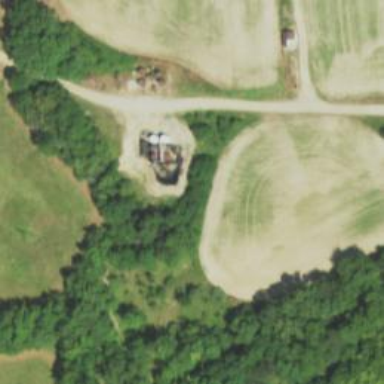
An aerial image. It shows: Storage tank that is man-made.